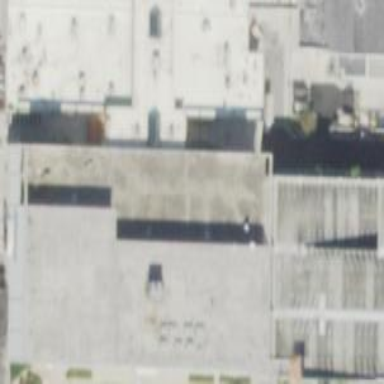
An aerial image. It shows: Retail building.